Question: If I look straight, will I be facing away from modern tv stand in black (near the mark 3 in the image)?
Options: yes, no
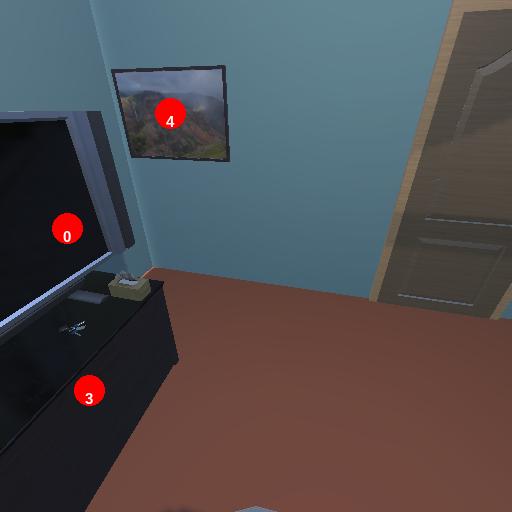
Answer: yes